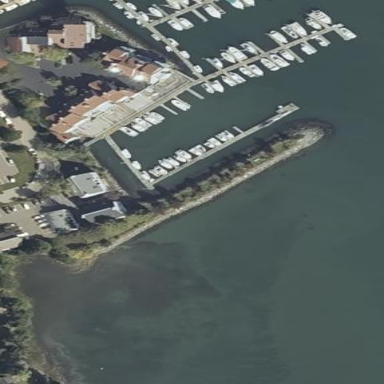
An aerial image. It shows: Breakwater constructed of rocks.